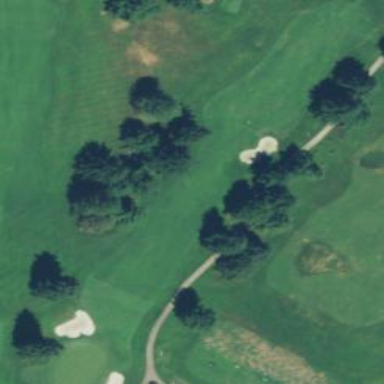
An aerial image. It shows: Golf tee.